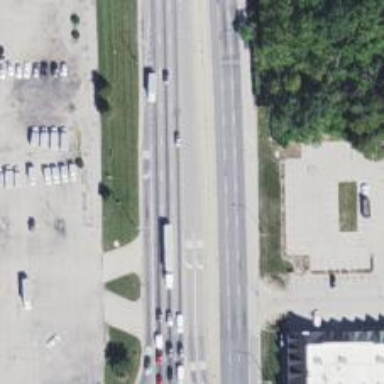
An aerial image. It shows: Trunk link highway.